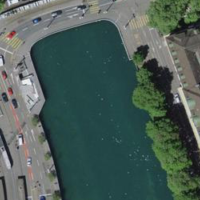
EUNIS habitat code: 57
Species observed at this site:
Chroicocephalus ridibundus
Aesculus hippocastanum
Columba livia
Cygnus olor
Fulica atra